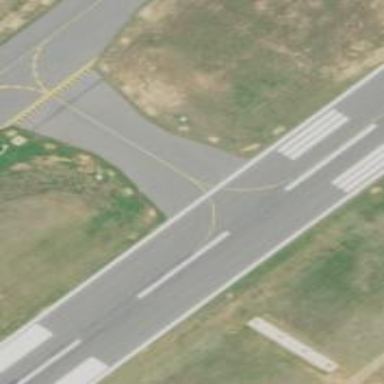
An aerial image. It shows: View of taxiway at the airport.